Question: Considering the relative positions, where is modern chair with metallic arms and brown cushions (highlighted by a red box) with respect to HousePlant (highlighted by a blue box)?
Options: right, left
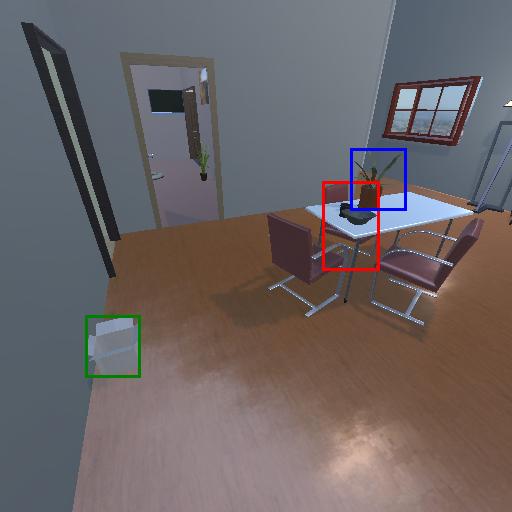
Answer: right